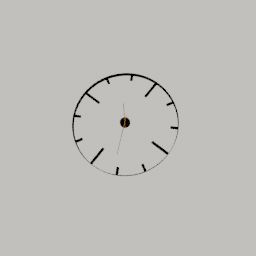
Label: decoration